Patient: sex F, age 57
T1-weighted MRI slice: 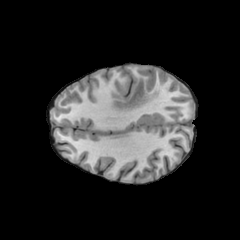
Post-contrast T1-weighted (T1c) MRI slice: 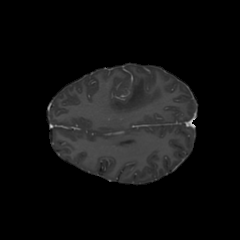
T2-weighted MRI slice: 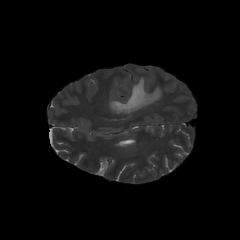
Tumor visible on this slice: yes
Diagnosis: Glioblastoma, IDH-wildtype
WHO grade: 4